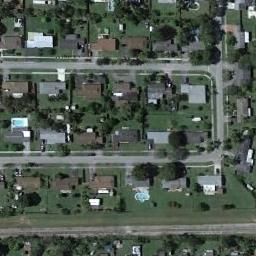
Label: residential